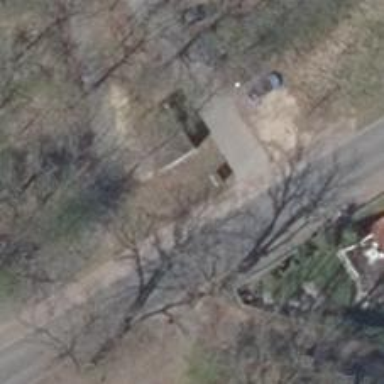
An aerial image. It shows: Sidewalk.